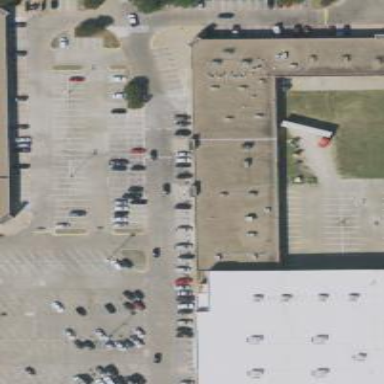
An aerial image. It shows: Retail building.